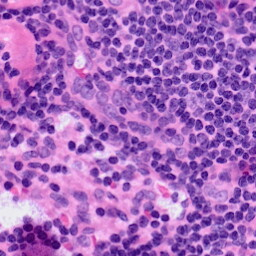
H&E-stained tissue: LymphNode